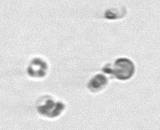
Label: Thalassiosira_sp_aff_mala